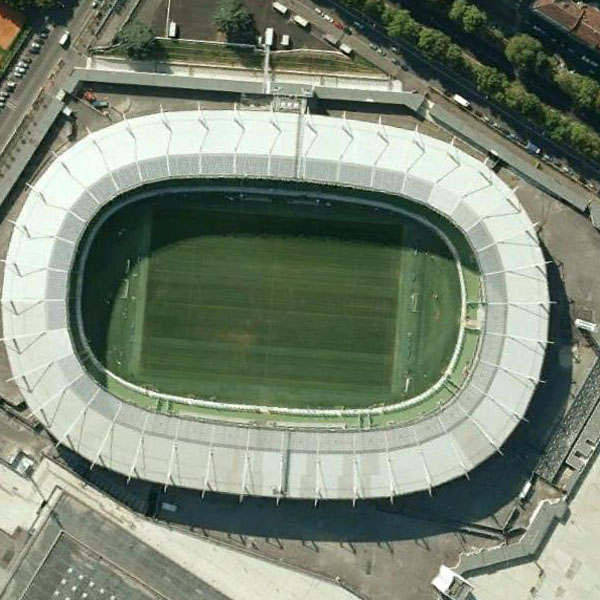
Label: footballField